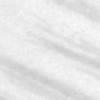
Label: change